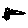
Label: bird